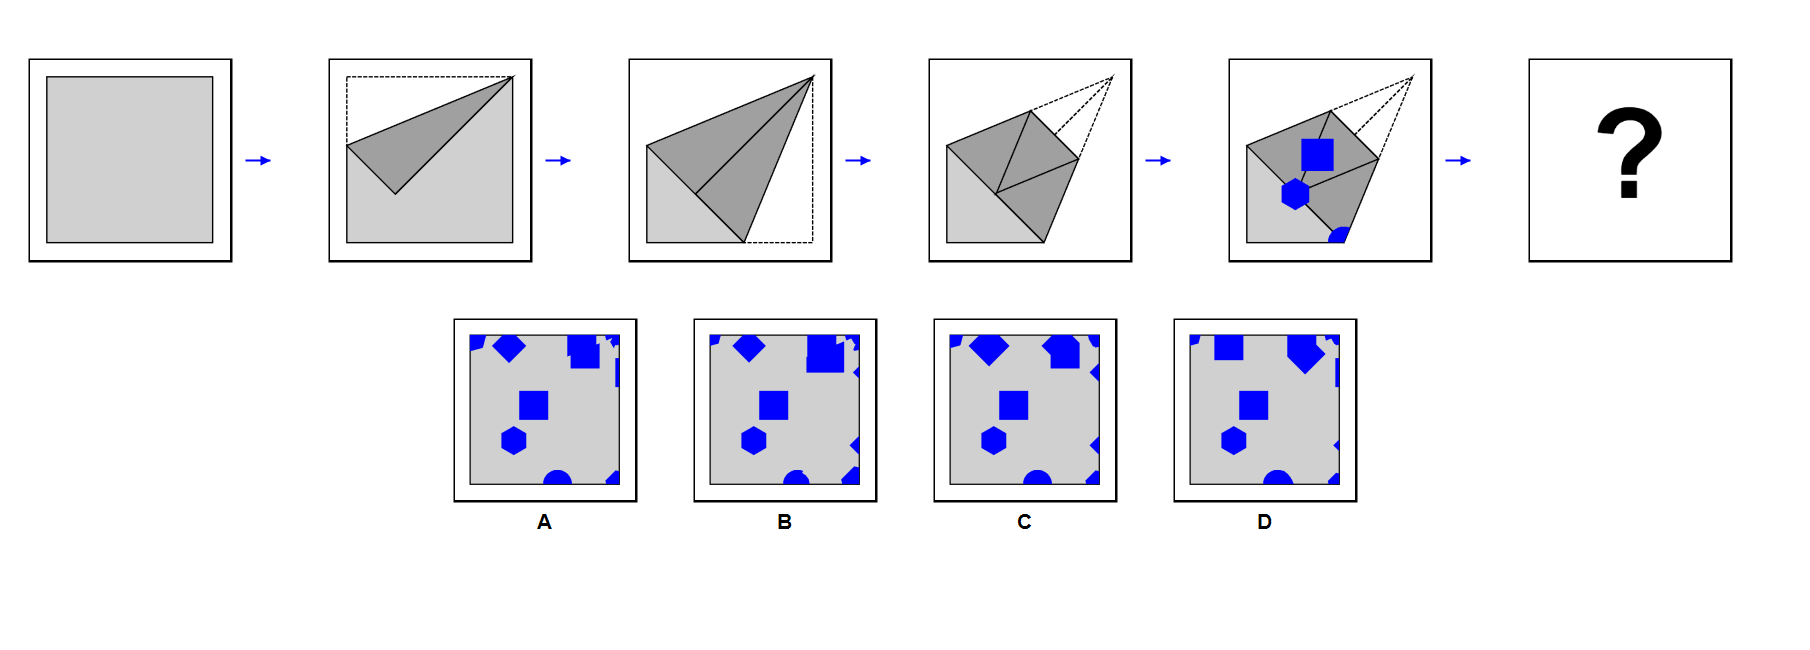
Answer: C